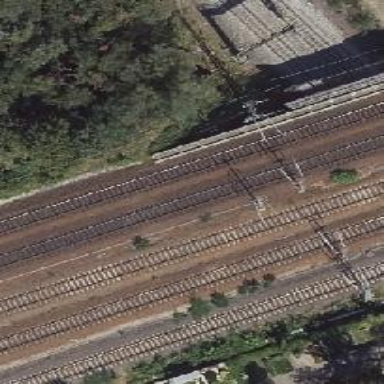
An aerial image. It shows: Bridge with electrified railway tracks featuring contact line.